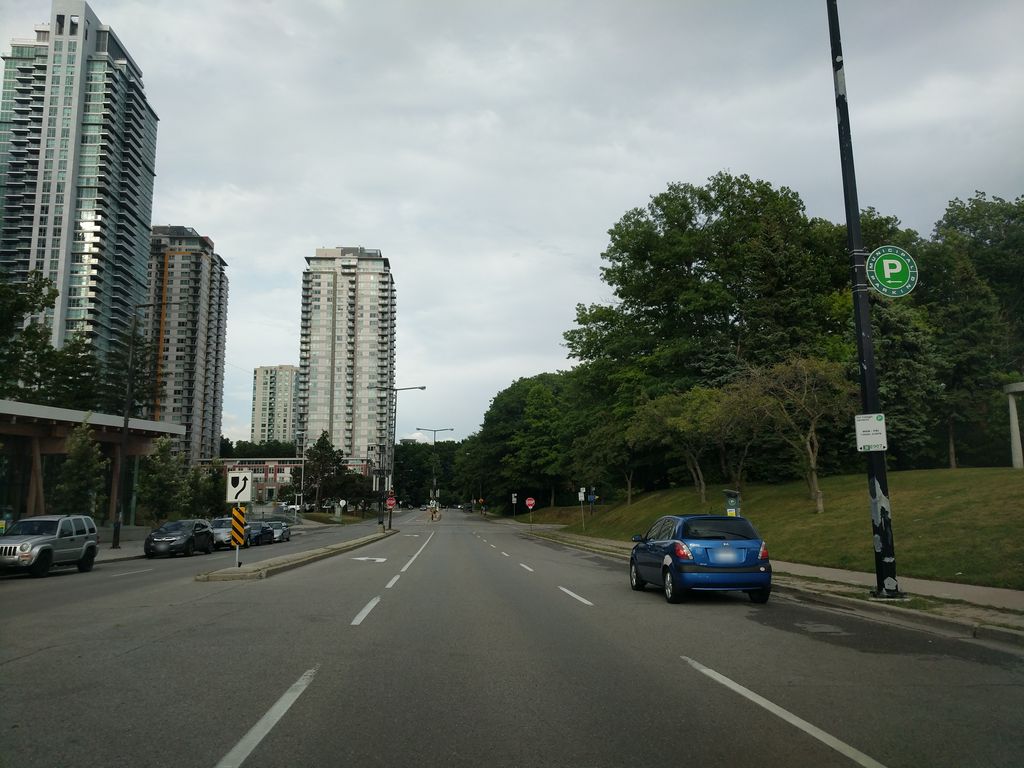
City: toronto